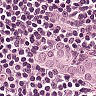
Metastatic tissue present: yes